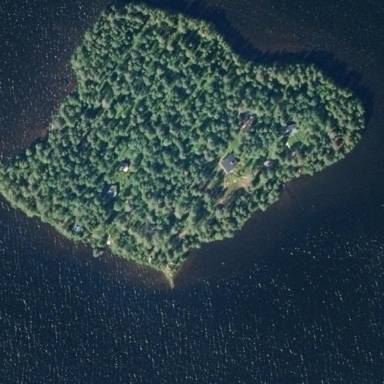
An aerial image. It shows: Islet.